Question: Game Rule: Clicking a light toggles itself and its diagonal (upper-left, upper-right, lower-left, lower-right) lights. What is the minimum number of clicks required to turn off all the lights?
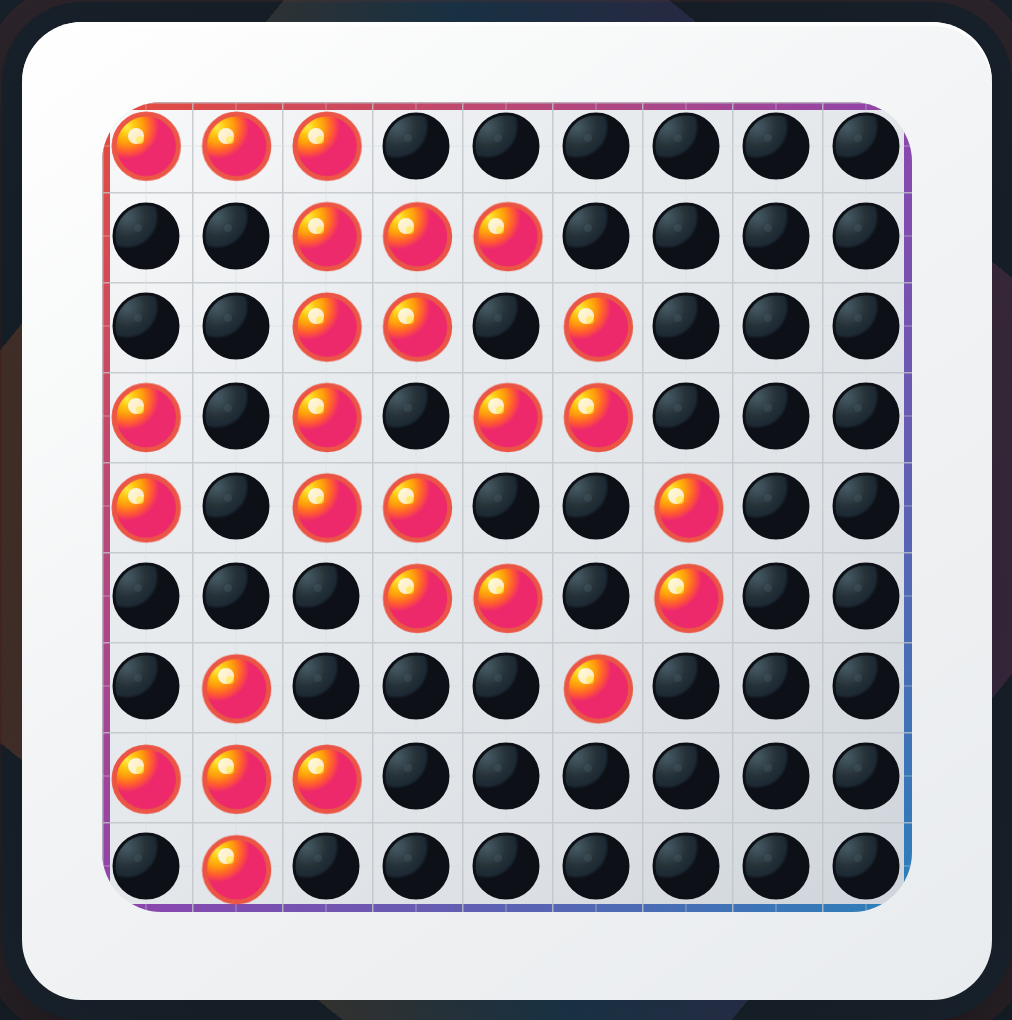
Answer: 10